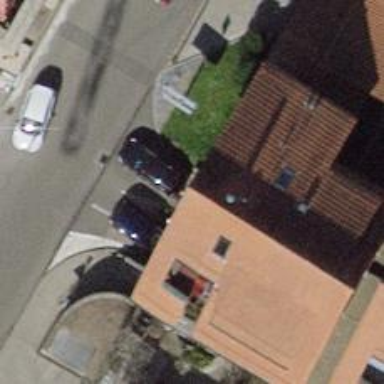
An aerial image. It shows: Parking area.